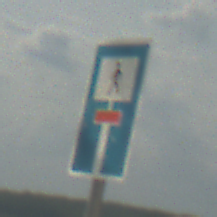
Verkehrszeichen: SackgasseFussgaengerDurchlaessig
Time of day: MorningAfternoon
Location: Outdoor (Beach)
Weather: PartlyCloudy
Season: NotSpecified
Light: Natural